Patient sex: F
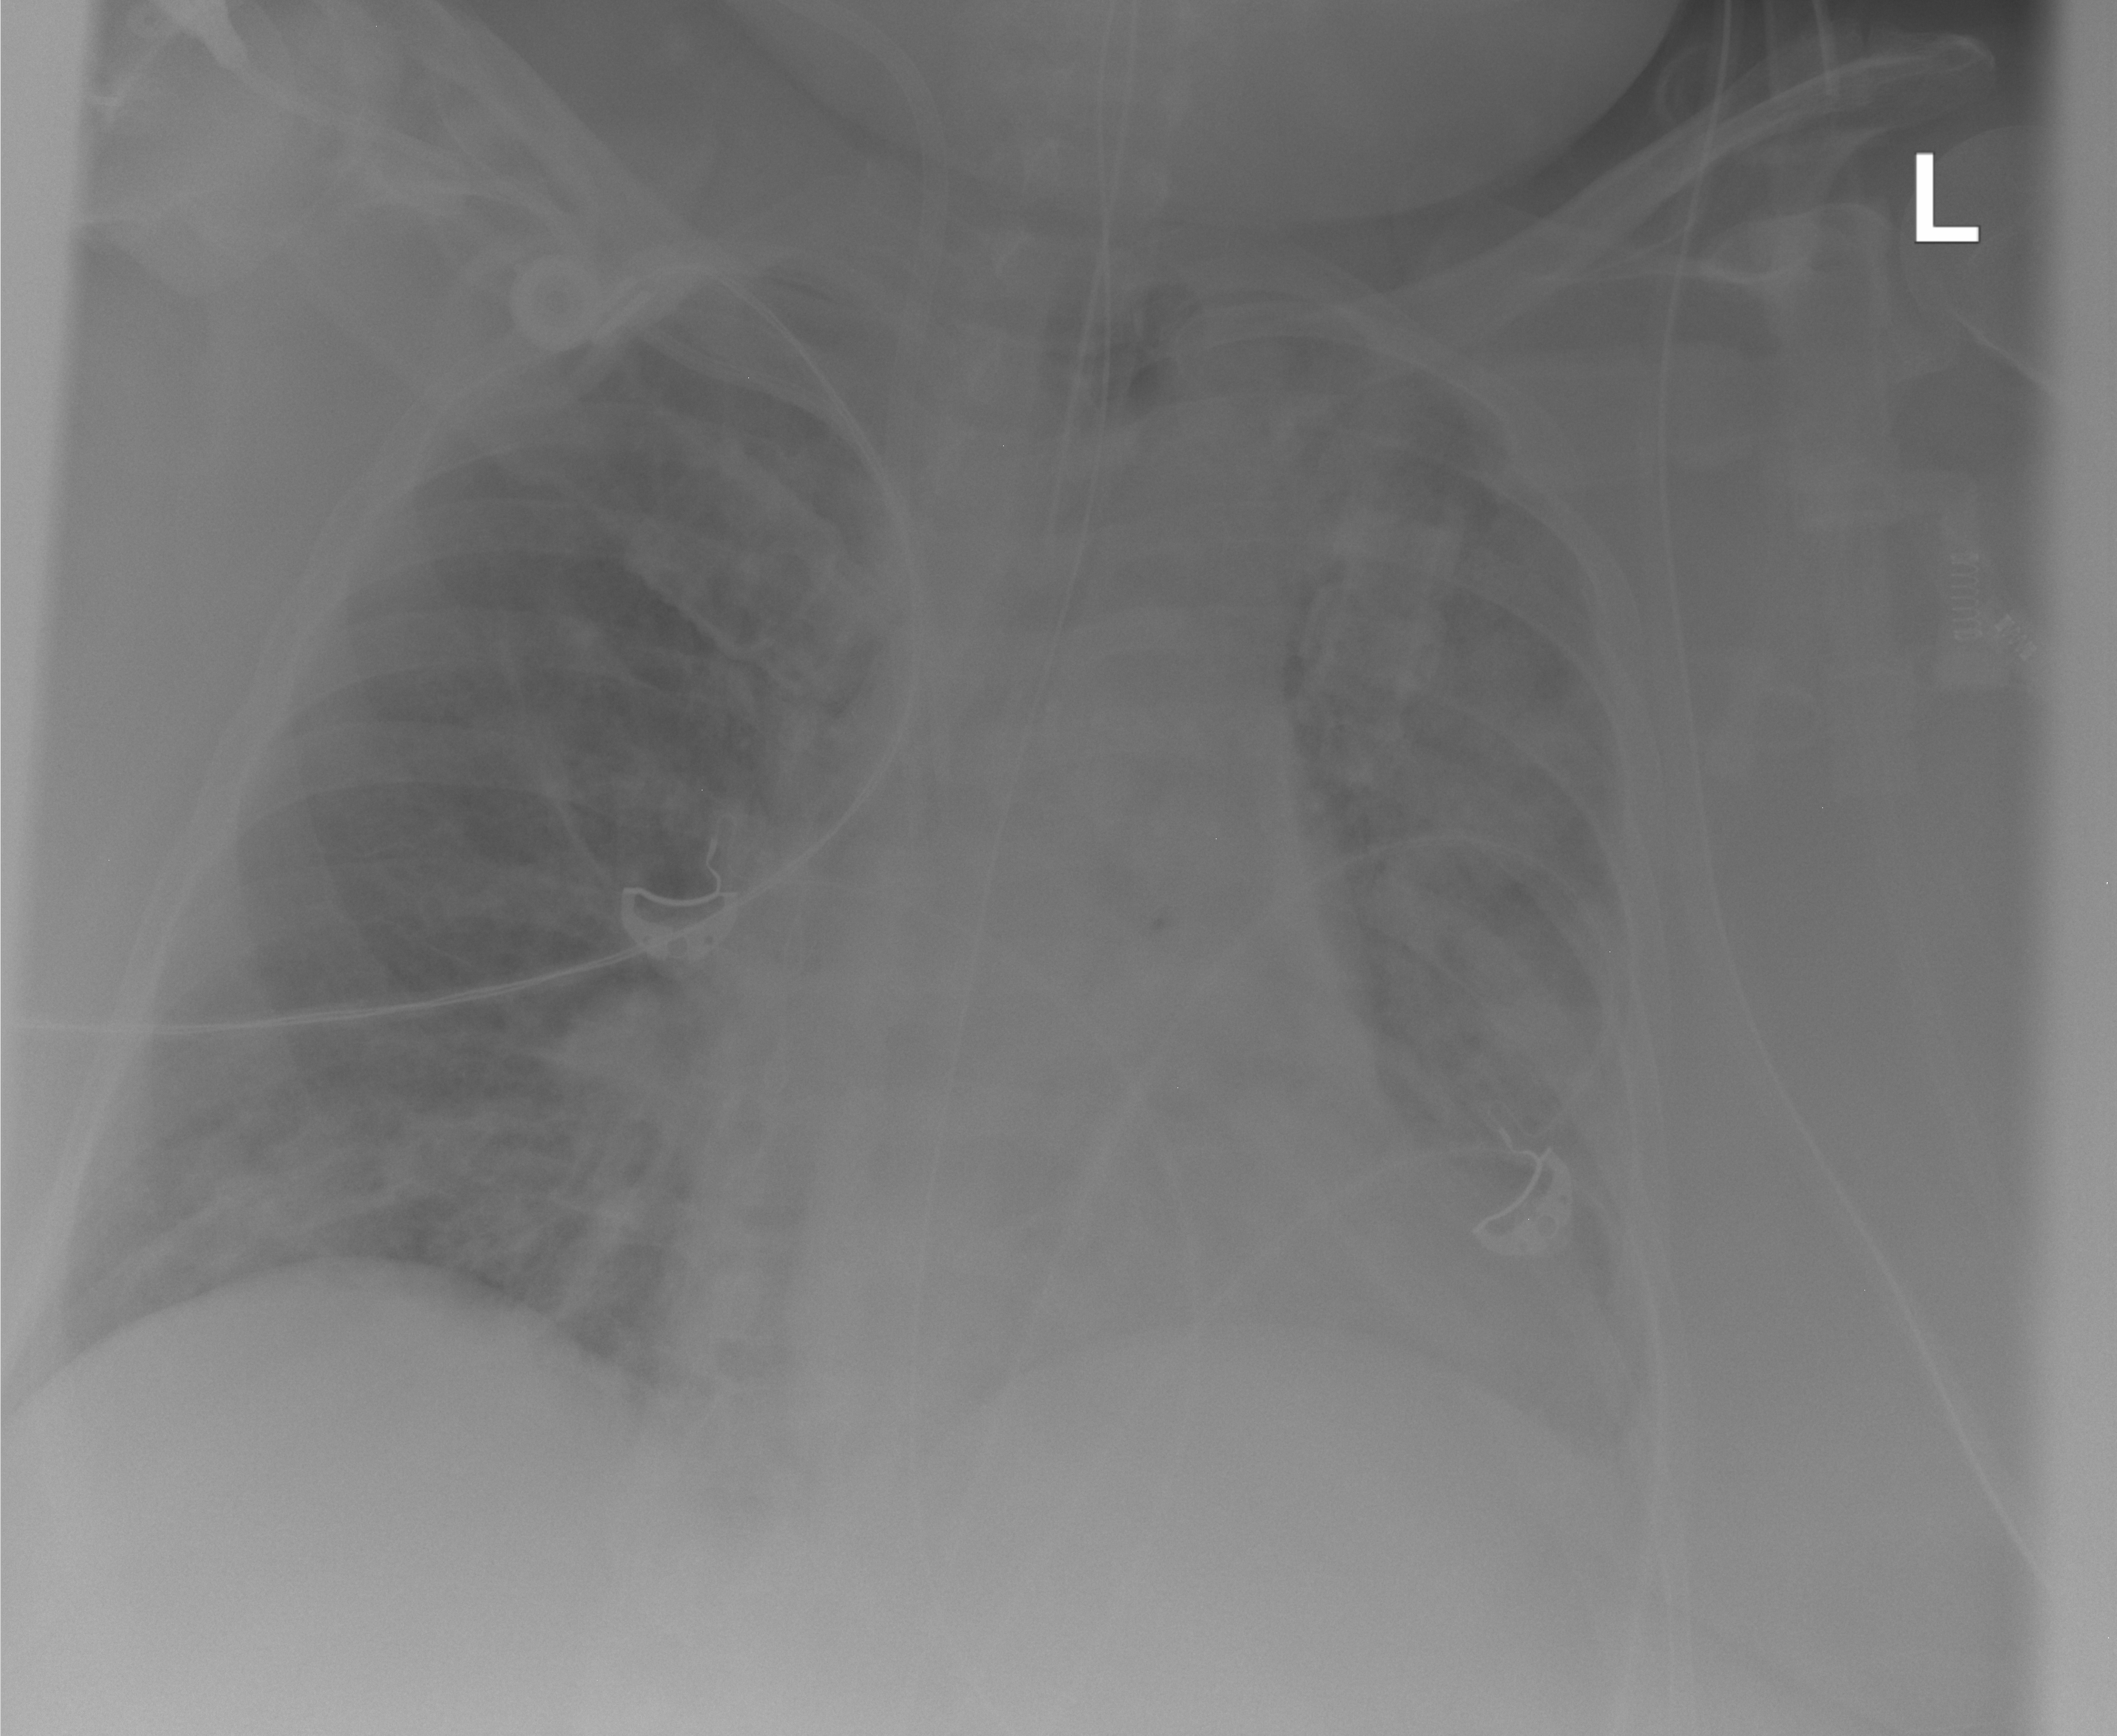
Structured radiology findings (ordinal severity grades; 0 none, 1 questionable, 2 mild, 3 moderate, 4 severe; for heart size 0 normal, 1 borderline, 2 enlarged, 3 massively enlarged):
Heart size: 1
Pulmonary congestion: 2
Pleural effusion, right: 0
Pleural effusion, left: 0
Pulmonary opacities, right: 3
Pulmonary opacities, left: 4
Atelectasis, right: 0
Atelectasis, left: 0